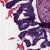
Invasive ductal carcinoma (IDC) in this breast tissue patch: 0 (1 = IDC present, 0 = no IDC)